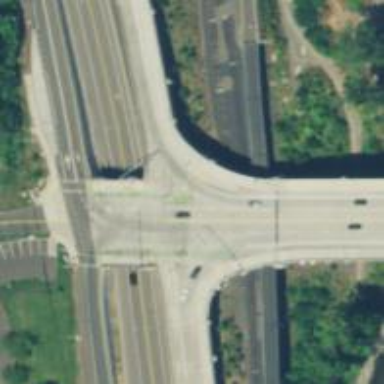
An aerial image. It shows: Primary highway passing over bridge with arch structure.